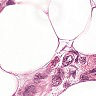
Metastatic tissue present: yes